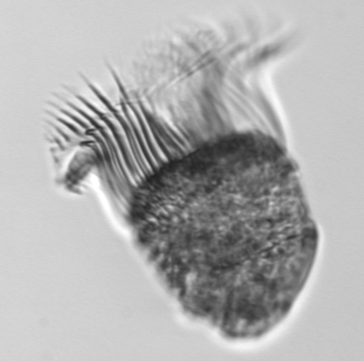
Label: Pelagostrobilidium